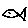
Label: fish